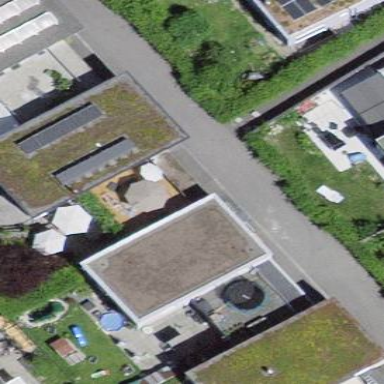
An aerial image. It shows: Flat roof building.